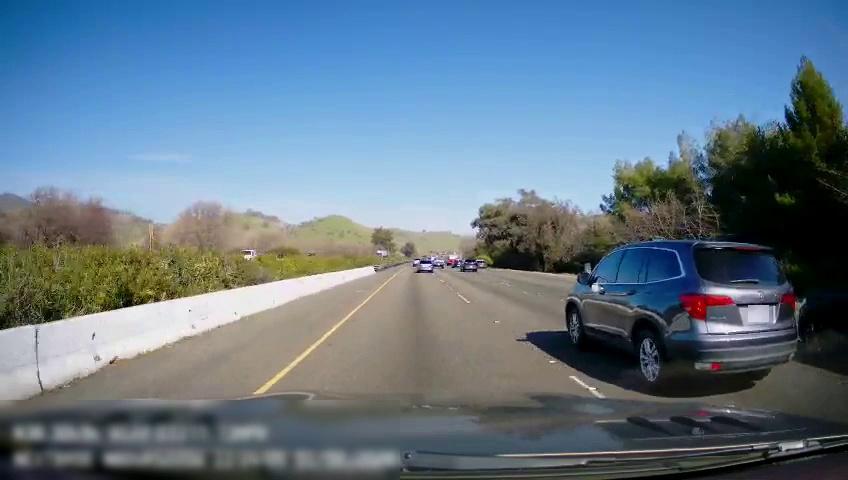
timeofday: Day
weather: Sunny
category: Drivable Space
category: Vehicles | SUV
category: Vehicles | Truck
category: Vehicles | Car
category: Vehicles | Truck
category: Vehicles | Car
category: Vehicles | SUV
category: Vehicles | Truck
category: Vehicles | SUV
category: Vehicles | SUV
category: Vehicles | SUV
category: Lanes | Current Lane
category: Lanes | Current Lane